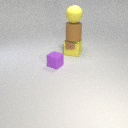
large brown rubber cylinder above large yellow metal cube